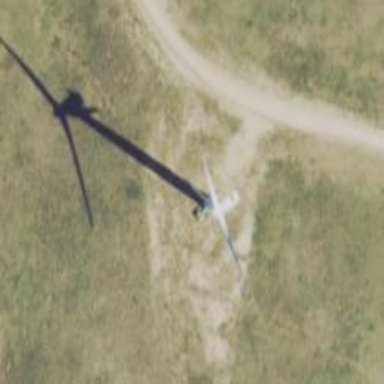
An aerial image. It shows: Wind generator powered by horizontal axis wind turbine.